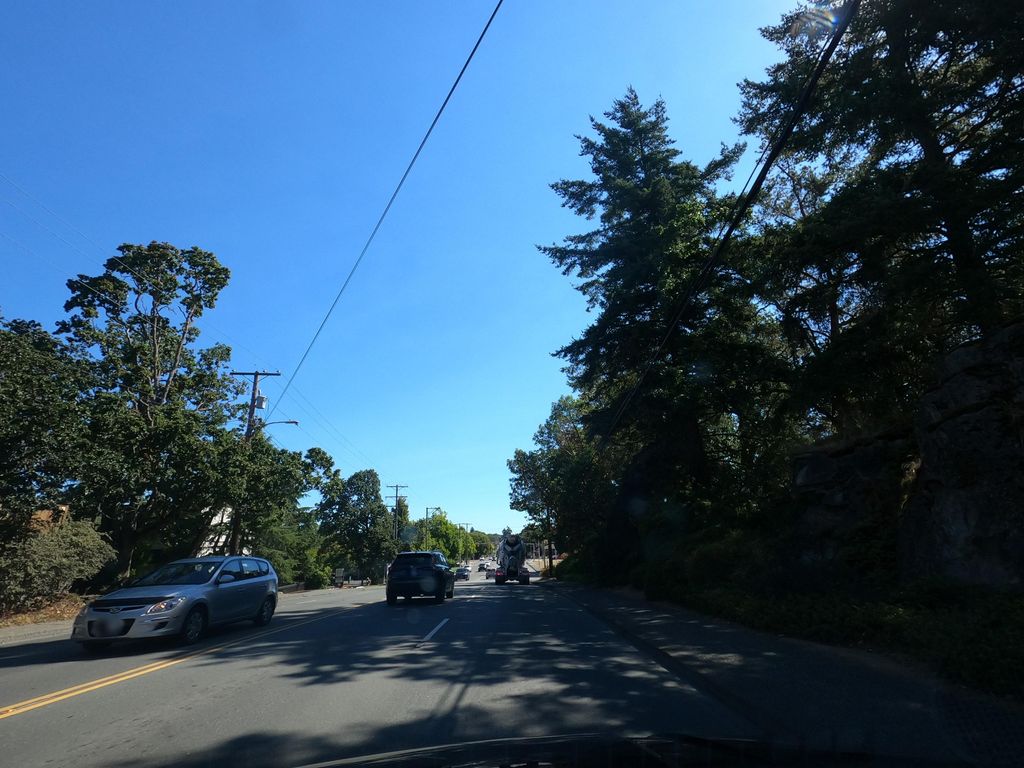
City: victoria